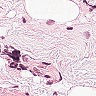
Metastatic tissue present: no